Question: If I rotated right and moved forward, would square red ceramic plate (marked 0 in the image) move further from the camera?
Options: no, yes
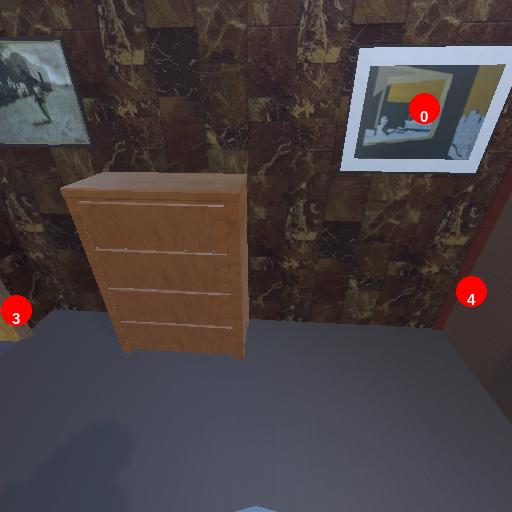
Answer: no